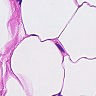
Metastatic tissue present: no